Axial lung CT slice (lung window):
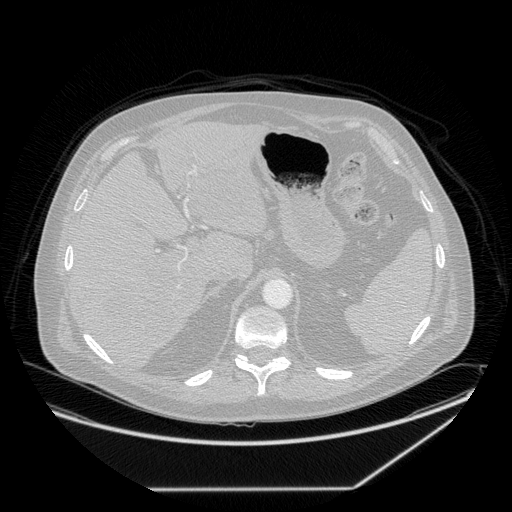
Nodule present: no